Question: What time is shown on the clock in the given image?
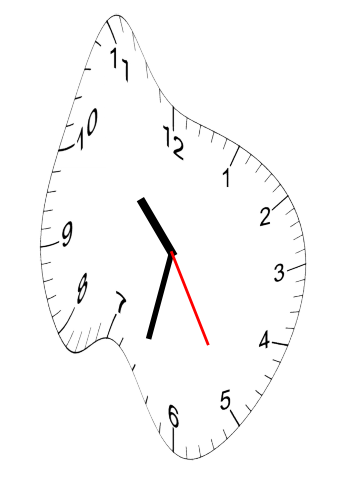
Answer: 10:32:25